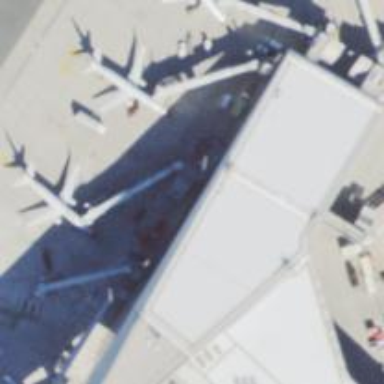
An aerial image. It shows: Airport gate.